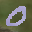
Label: 0